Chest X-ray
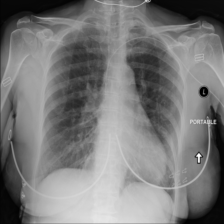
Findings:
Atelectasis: negative
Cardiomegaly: negative
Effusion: negative
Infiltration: positive
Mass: negative
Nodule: negative
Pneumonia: negative
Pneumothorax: negative
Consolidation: negative
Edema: negative
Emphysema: negative
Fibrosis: negative
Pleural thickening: negative
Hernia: negative